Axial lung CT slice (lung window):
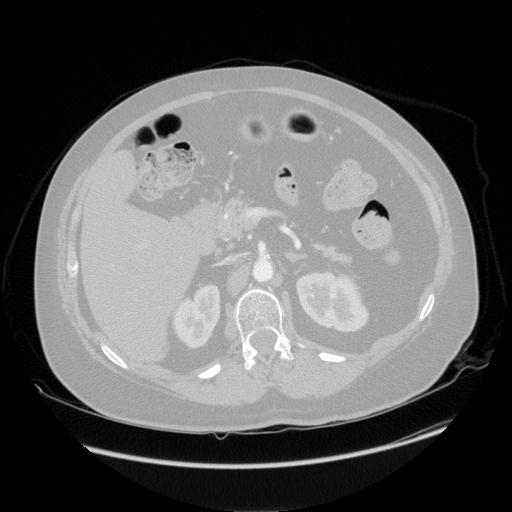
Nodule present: no